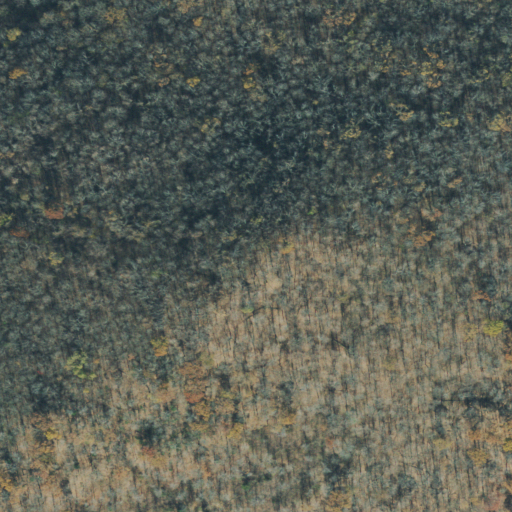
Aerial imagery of mountain in Tennessee named Versailles Knob containing only deciduous forest